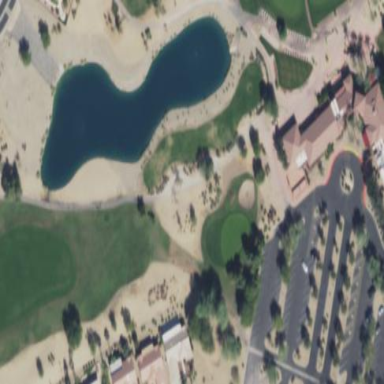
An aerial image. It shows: Water hazard on golf course. The hazard is natural water feature.